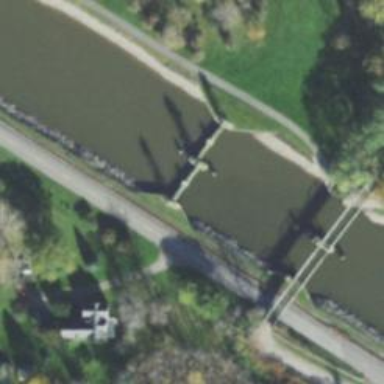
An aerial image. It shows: Lock gate along waterway.